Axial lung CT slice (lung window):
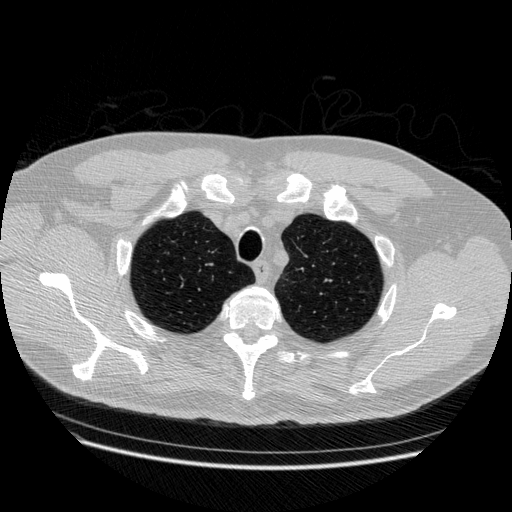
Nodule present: no